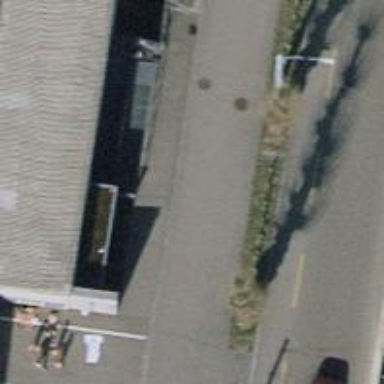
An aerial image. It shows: Bicycle parking area with bollards.